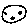
Label: moon